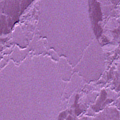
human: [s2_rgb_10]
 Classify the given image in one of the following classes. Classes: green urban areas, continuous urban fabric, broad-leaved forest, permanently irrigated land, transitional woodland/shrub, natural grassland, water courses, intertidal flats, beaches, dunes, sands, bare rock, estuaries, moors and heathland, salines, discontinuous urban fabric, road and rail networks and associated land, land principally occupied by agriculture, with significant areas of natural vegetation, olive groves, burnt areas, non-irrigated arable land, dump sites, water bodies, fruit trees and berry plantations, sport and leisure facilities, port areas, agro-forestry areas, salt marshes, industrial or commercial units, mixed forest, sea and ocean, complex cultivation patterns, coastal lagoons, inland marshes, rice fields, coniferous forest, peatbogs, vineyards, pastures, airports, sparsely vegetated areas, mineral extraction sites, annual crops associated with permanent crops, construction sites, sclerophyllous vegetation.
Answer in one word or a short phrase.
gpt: sea and ocean